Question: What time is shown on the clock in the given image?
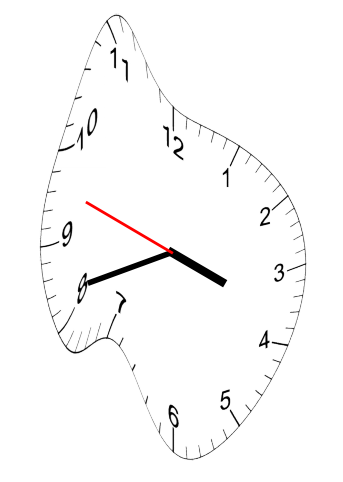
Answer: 03:41:48